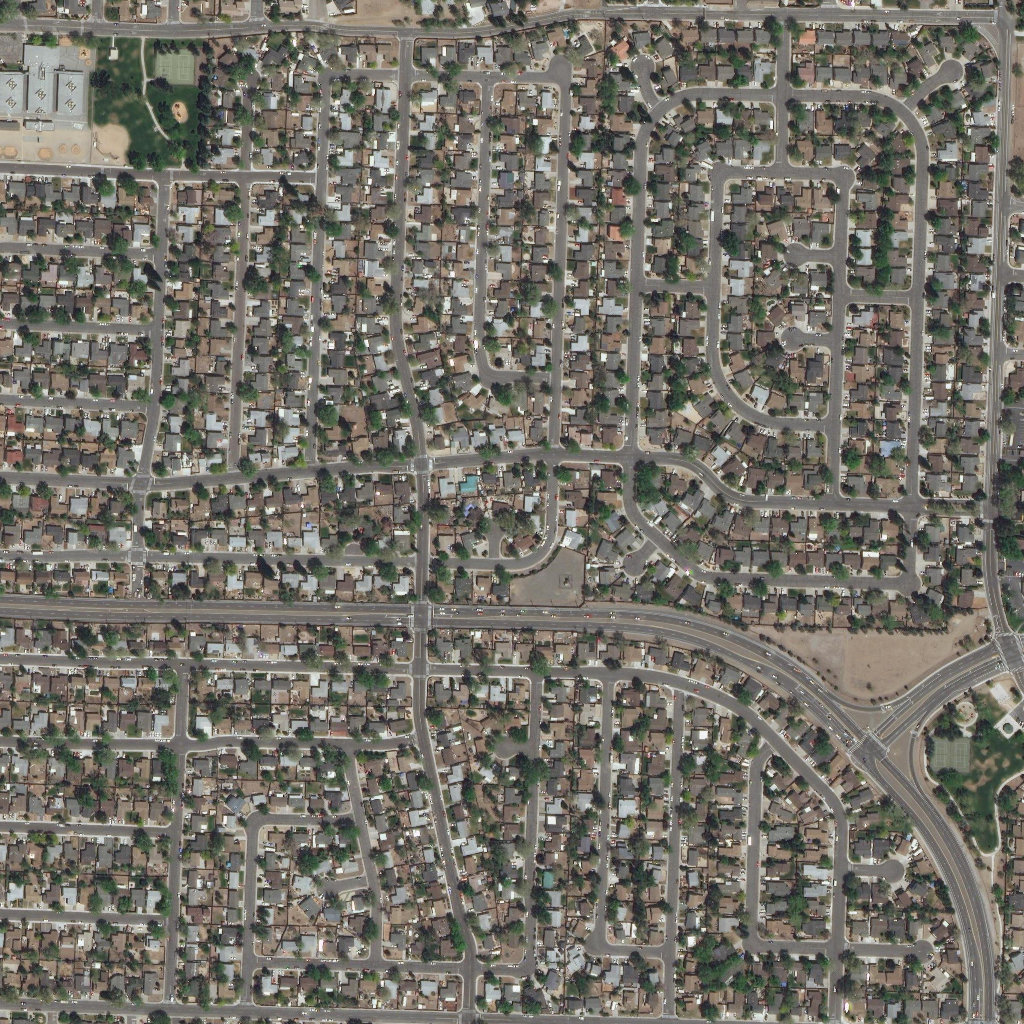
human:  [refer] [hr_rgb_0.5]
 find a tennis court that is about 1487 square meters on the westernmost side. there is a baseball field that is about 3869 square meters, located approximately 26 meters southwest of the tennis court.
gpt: <box>[[14, 4, 19, 8, 0]]</box>